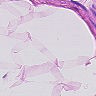
Metastatic tissue present: no